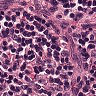
Metastatic tissue present: no